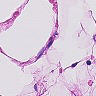
Metastatic tissue present: no